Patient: sex M, age 61
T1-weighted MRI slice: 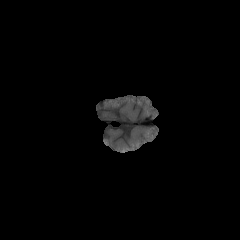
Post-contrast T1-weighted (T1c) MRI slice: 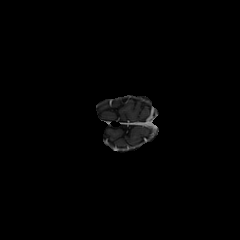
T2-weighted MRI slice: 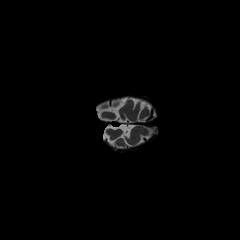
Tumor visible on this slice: no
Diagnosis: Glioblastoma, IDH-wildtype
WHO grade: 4